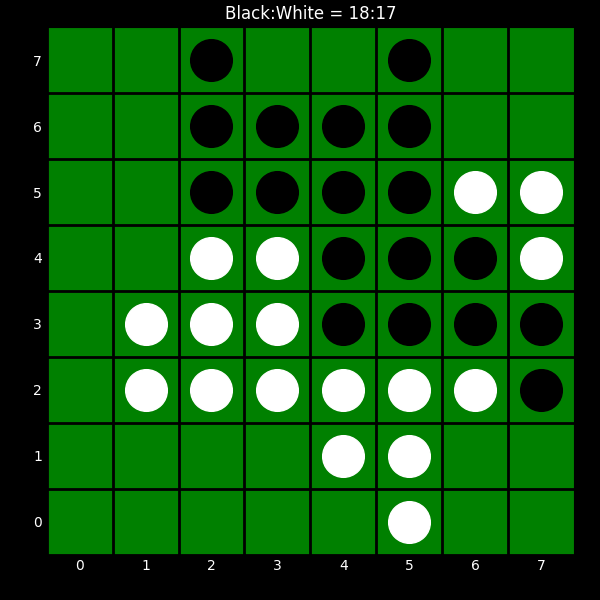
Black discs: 18
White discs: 17